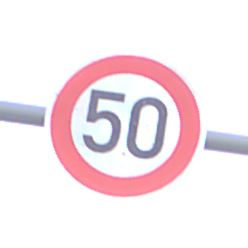
Verkehrszeichen: Geschwindigkeit50
Umgebung: Outdoor, Nature
Tageszeit: SunriseSunset
Wetter: PartlyCloudy
Licht: Natural
Jahreszeit: NotSpecified
Kontrast: LowContrast